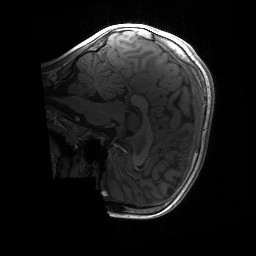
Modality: T1w
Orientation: sagittal
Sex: male
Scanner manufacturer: siemens
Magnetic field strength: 3 T
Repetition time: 1.9 s
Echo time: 0.00243 s